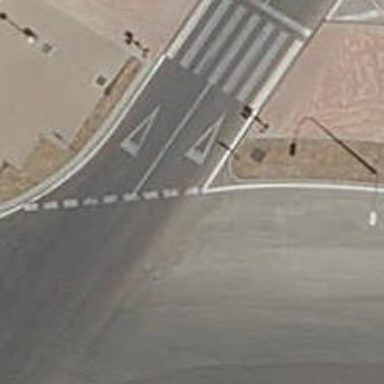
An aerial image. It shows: Road with "give way" sign.